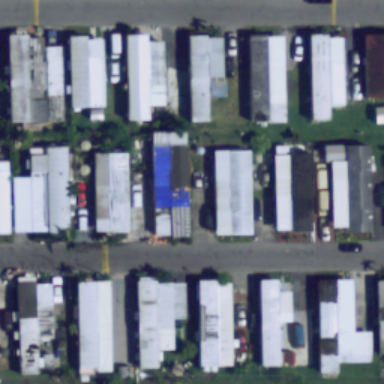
Many mobile homes arranged in lines in the mobile home park .